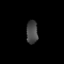
Tissue: lung
Cell type: T cells
Senescence score: 0.1855
Nuclear area (px): 264
Mean DAPI intensity: 69.53